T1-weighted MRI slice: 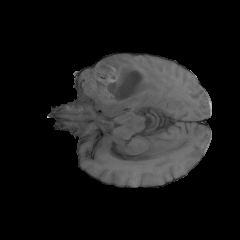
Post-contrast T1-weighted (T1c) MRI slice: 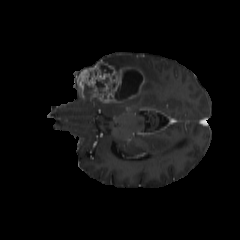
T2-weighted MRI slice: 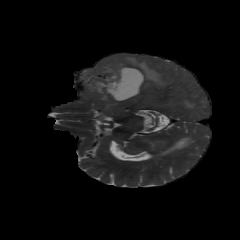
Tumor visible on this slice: yes